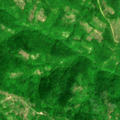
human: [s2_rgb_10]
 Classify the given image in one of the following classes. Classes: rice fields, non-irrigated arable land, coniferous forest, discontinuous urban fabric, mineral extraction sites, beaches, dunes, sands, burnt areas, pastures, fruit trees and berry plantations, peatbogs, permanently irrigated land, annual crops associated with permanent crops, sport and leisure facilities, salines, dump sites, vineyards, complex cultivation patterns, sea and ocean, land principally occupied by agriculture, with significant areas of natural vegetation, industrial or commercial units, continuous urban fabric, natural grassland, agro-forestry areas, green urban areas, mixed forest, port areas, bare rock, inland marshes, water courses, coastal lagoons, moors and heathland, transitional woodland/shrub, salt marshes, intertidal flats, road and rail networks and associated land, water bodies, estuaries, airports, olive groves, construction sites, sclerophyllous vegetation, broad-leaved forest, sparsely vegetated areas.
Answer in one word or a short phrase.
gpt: broad-leaved forest, transitional woodland/shrub